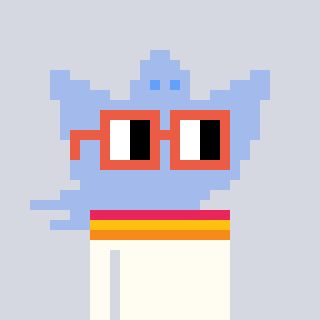
a pixel art character with square orange glasses, a ghost-B-shaped head and a grayscale-colored body on a cool background